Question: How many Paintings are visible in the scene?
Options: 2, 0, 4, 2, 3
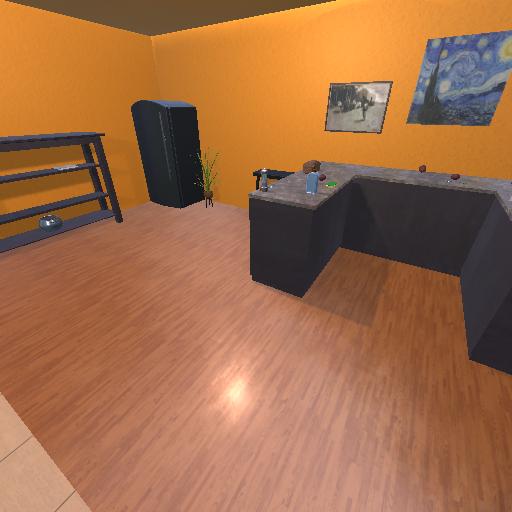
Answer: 2